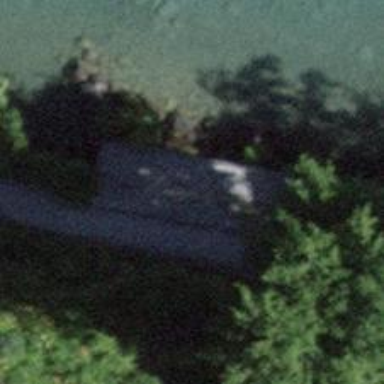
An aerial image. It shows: Bench for seating.